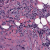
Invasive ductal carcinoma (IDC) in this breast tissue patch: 1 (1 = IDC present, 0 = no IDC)